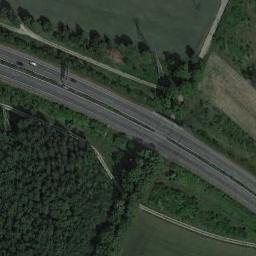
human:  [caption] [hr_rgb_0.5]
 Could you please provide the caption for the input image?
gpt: There are few cars on the motorway .

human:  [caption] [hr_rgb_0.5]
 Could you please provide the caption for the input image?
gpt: A freeway and some roads are a lawn on one side and on the other side are some trees .

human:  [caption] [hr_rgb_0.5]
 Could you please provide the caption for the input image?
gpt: There are large green lawns and green trees around the freeway, And a winding road beside the freeway .

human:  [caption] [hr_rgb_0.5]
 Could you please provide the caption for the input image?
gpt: The freeway goes through the grass with some trees .

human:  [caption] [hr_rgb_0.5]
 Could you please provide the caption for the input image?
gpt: There are green lawns and trees beside the freeway .